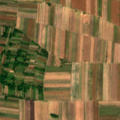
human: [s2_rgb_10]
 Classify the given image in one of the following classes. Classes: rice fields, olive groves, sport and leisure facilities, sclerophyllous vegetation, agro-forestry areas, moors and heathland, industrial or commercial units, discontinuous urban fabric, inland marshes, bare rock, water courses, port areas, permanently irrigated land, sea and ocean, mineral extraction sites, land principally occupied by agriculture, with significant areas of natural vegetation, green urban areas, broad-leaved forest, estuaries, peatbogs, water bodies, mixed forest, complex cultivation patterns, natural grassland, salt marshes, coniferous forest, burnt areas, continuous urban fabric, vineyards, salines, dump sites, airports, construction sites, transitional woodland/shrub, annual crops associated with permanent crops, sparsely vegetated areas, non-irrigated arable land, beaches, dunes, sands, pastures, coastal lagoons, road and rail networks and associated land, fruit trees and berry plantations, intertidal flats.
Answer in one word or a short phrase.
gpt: non-irrigated arable land, land principally occupied by agriculture, with significant areas of natural vegetation